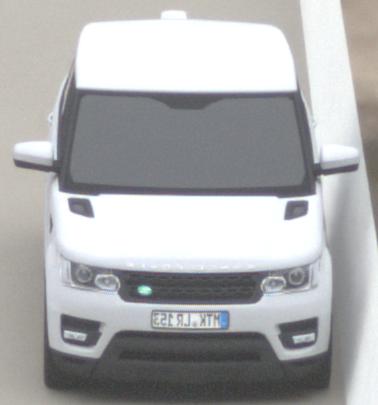
Make: Land Rover
Model: Range Rover Sport 5.0 V8 SC
Detailed model: Range Rover Sport (II)
Model produced from: 2013/09
Model produced until: 2015/07
Doors: 5
Color: white
Road condition: wet road
Daytime: morning or afternoon
Contrast: low contrast